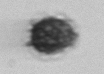
Label: Syracosphaera_pulchra